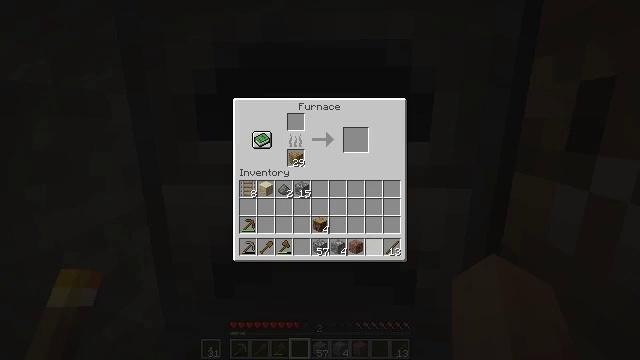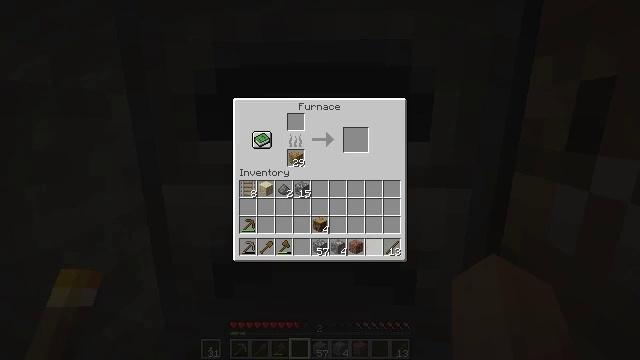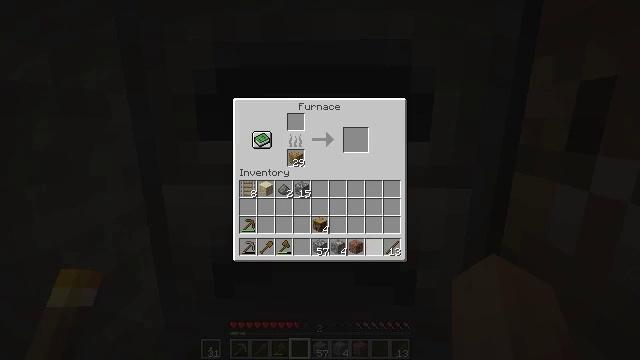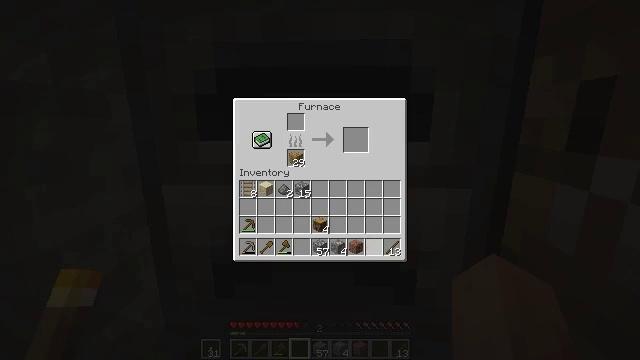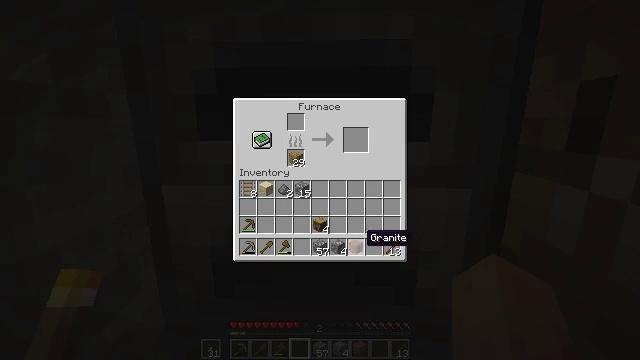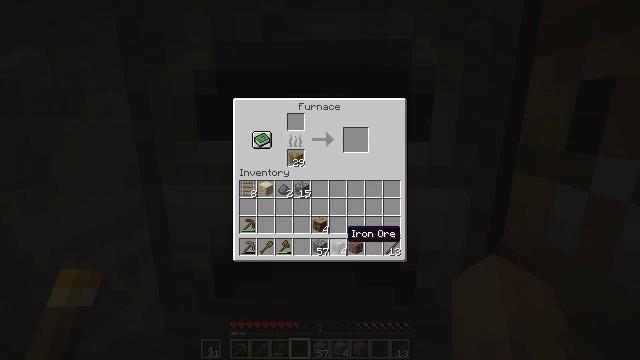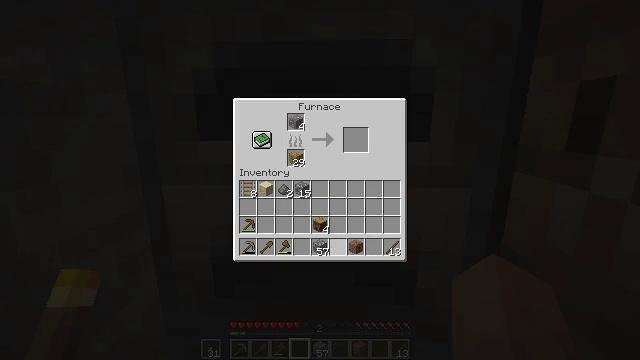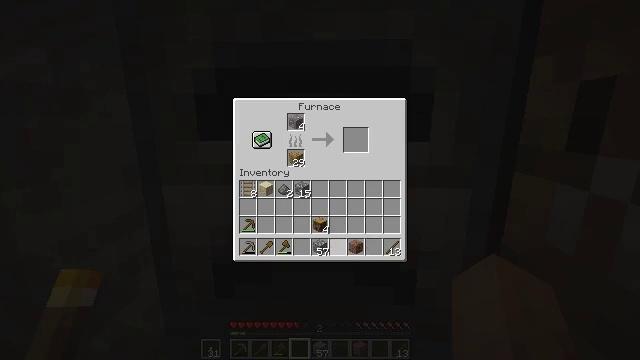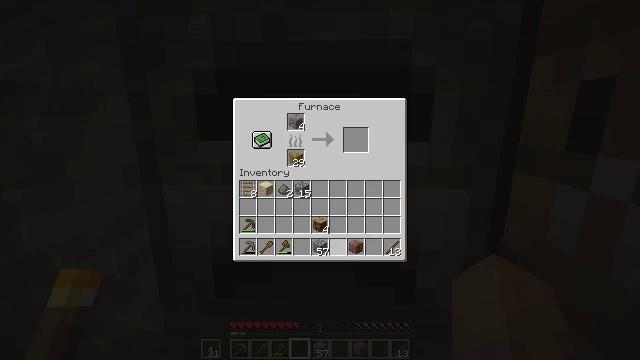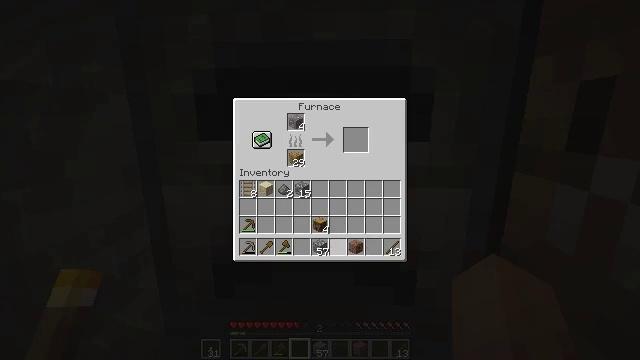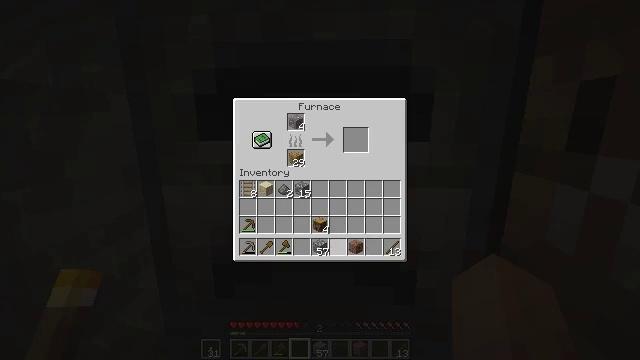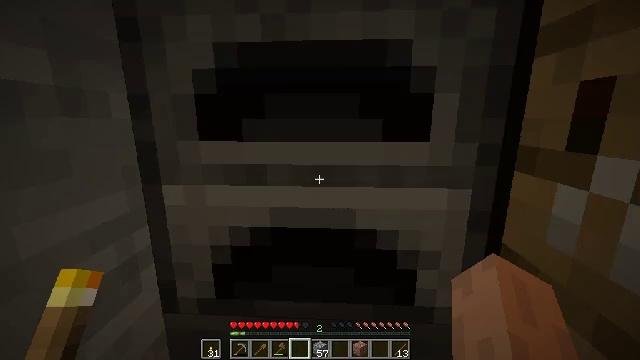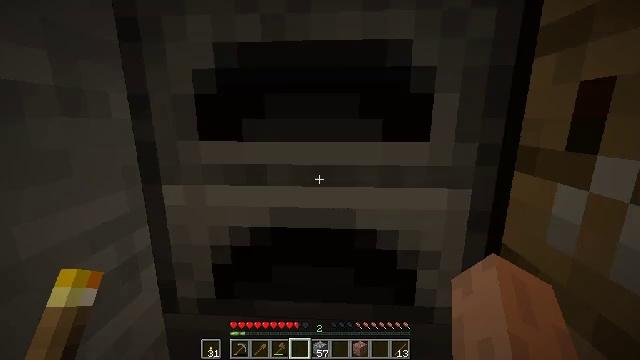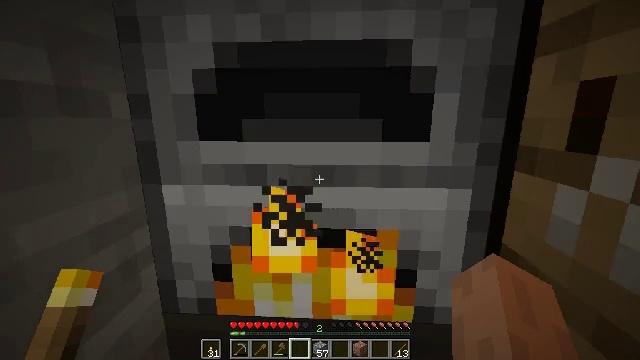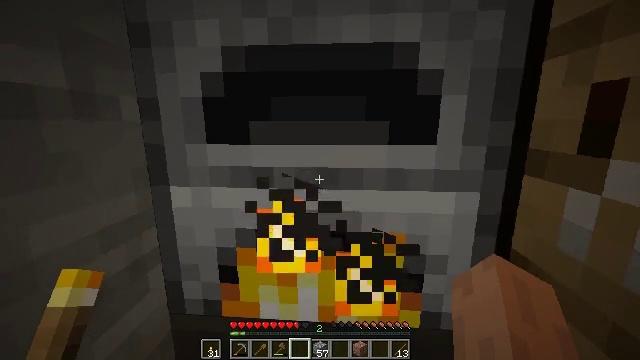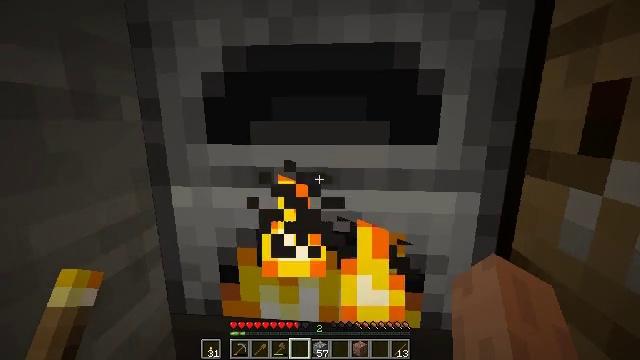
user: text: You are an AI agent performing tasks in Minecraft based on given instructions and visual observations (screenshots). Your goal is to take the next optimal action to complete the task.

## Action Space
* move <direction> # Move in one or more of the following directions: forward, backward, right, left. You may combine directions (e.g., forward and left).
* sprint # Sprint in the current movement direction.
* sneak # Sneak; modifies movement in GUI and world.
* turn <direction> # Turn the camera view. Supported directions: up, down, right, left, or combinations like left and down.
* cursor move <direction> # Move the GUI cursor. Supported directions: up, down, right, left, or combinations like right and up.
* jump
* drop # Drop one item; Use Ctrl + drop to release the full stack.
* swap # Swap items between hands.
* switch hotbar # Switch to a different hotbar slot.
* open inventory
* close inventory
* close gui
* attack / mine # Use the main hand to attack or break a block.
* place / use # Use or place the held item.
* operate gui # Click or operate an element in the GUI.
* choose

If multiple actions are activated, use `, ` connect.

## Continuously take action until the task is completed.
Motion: motion action
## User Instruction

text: Use the furnace to make an iron ingot.
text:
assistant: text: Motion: sneak, operate gui
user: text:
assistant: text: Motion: sneak
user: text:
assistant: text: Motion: sneak
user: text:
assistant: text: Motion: sneak, cursor move left
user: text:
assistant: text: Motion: sneak, cursor move left
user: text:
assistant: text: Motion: sneak, operate gui
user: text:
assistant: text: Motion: sneak, operate gui
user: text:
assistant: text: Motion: sneak, operate gui
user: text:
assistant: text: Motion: no_op
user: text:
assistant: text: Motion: no_op
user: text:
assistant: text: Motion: no_op
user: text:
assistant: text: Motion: close gui
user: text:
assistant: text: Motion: no_op
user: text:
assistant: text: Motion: turn left
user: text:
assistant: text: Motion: no_op
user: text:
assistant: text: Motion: turn right
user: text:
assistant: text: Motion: no_op
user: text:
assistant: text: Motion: no_op
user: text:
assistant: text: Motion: no_op
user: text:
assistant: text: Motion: no_op
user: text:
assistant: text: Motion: no_op
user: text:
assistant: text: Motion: no_op
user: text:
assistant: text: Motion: no_op
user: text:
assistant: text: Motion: no_op
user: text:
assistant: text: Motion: no_op
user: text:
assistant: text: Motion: no_op
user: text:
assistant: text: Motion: no_op
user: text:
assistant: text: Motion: no_op
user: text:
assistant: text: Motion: no_op
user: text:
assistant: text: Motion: no_op